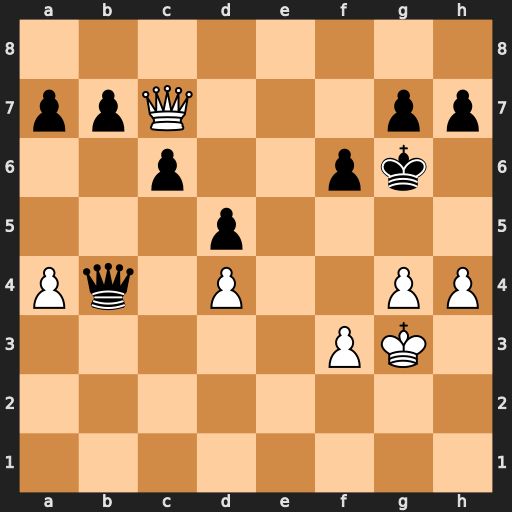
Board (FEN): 8/ppQ3pp/2p2pk1/3p4/Pq1P2PP/5PK1/8/8
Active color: w
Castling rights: -
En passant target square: -
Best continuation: h5+ Kh6 Qf4+ g5 Qxf6#